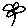
Label: flower